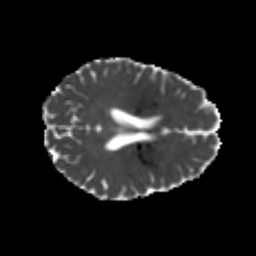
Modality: MD
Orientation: axial
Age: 25
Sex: female
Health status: healthy
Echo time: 0.074 s